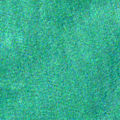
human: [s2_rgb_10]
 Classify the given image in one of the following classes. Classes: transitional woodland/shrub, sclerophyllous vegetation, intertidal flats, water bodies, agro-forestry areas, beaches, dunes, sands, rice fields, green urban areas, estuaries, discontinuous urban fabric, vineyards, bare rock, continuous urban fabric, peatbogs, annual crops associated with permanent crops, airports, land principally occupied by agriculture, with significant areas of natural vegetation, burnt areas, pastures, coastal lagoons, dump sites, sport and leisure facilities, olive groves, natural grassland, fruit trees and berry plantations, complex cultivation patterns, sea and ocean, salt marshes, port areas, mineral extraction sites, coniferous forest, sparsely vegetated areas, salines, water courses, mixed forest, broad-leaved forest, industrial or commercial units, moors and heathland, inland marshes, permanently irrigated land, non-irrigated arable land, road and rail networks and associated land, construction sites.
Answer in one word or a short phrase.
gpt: sea and ocean